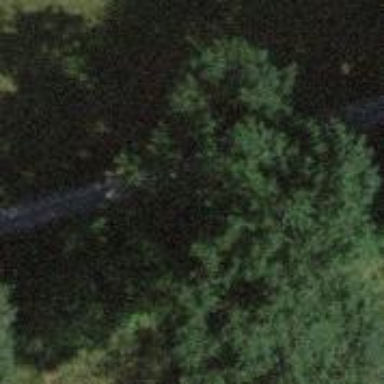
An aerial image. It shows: Gravel path.